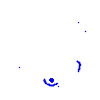
Particle: kaon